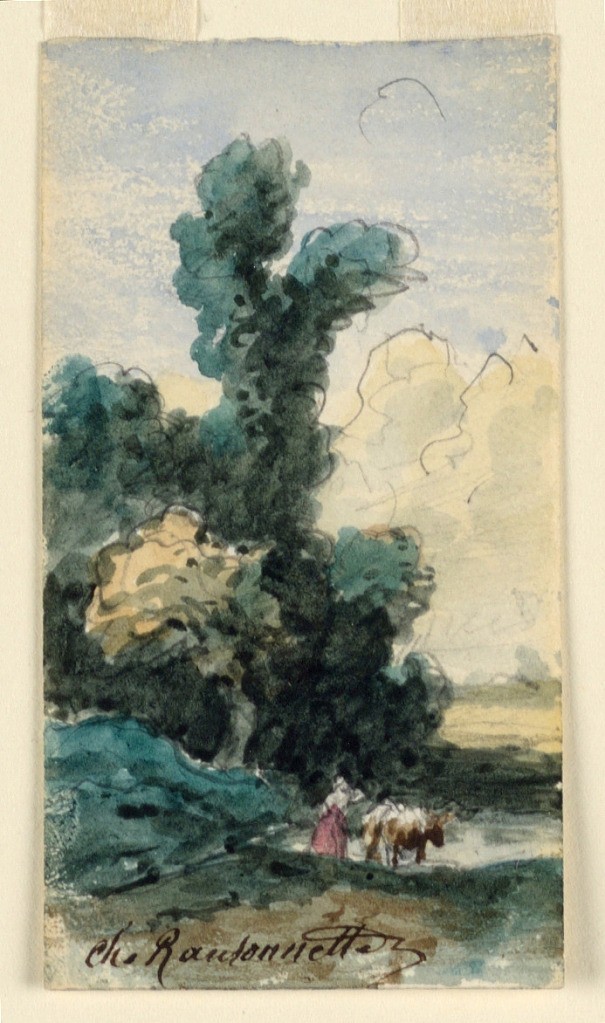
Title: A Landscape
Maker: Charles Nicolas Ransonnette, French, 1793 - 1877
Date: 1850–1870
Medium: Graphite, brush and watercolor on paper, mounted
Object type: Drawing
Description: A woman and two cows are shown obliquely in front of a group of trees.